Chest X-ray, PA view. Patient: 30 years old, sex M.
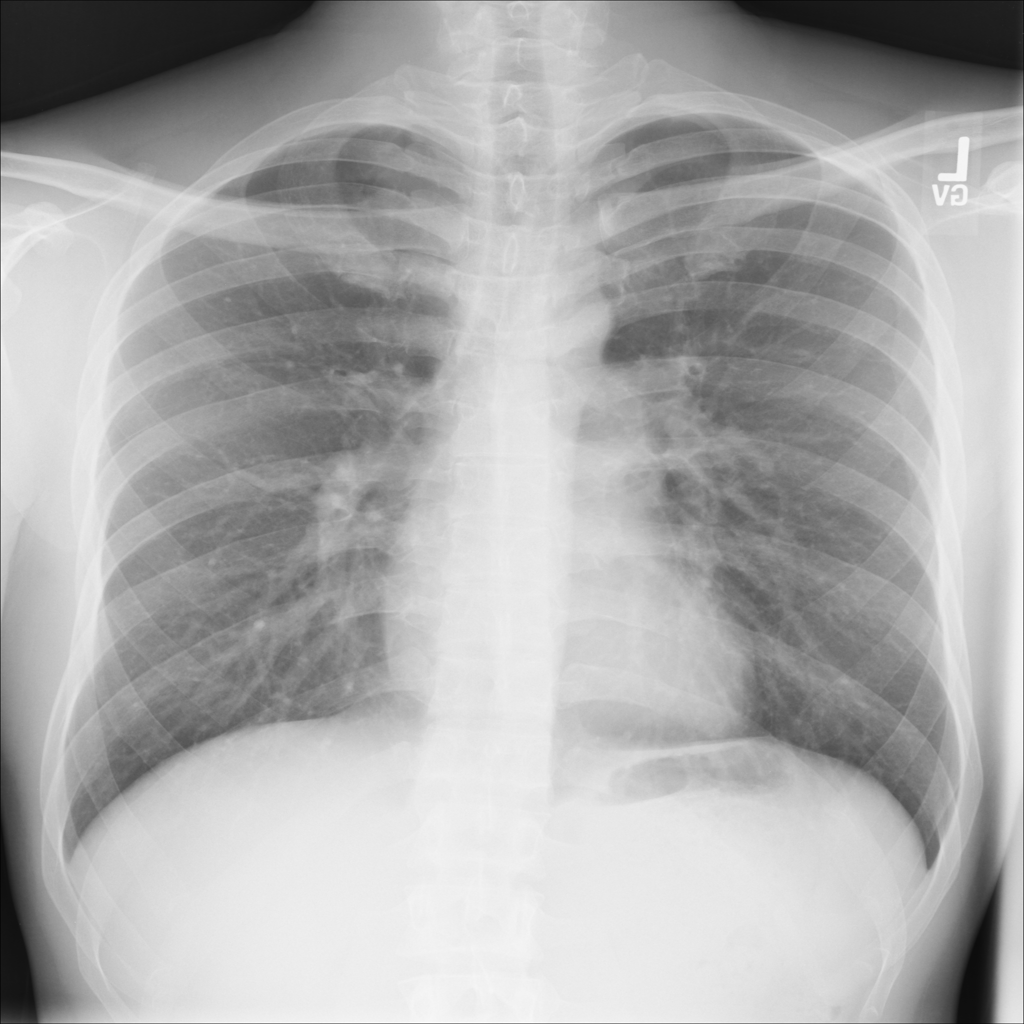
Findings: No Finding